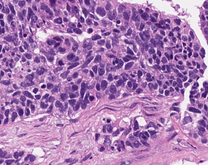
Tumor epithelial tissue: yes
Tumor-associated stroma tissue: yes
Normal tissue: no